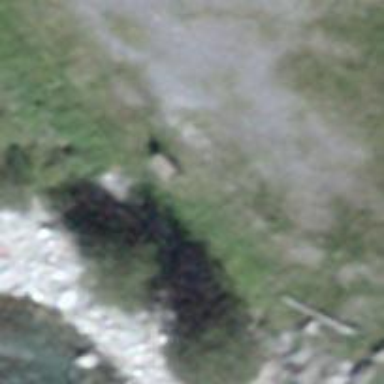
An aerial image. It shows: Bench for seating.